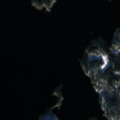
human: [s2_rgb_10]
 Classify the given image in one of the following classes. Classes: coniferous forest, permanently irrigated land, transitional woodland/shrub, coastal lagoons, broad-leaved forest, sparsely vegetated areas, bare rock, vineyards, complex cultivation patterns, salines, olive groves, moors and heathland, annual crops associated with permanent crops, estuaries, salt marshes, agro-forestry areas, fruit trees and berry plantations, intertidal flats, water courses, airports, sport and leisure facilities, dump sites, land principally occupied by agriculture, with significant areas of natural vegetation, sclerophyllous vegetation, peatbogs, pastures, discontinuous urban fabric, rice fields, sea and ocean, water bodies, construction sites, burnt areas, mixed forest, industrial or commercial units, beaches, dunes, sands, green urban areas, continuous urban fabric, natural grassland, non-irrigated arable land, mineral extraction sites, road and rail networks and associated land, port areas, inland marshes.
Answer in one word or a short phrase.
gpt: coniferous forest, mixed forest, water bodies